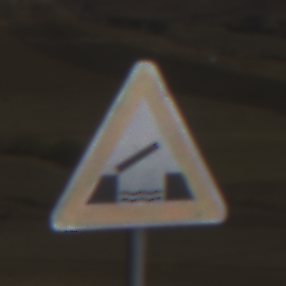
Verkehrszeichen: BeweglicheBruecke
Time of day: Midday
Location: Outdoor (Nature)
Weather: Clear
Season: NotSpecified
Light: Natural